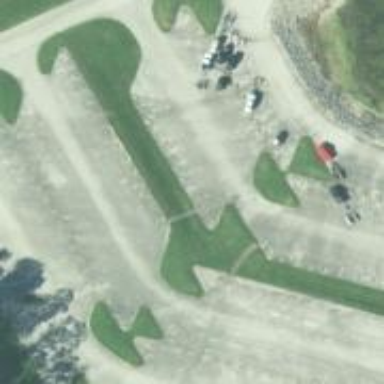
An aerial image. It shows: Paved parking area.